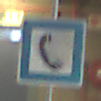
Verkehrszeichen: Fernsprecher
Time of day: MorningAfternoon
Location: Roofed (Special)
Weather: NotSpecified
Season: NotSpecified
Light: Artificial